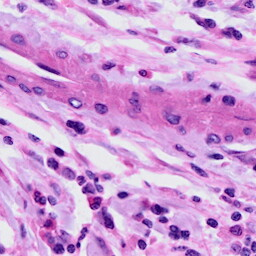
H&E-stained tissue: Cervix